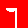
Digit: 7